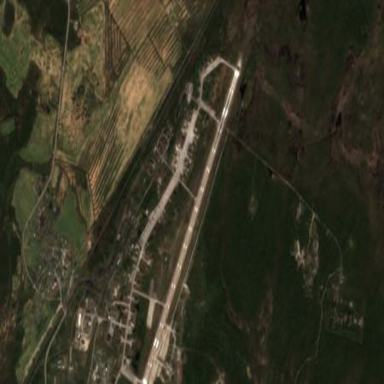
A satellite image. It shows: Runway in airport area.